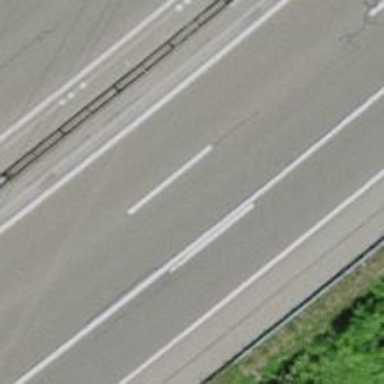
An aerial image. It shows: View of motorway.